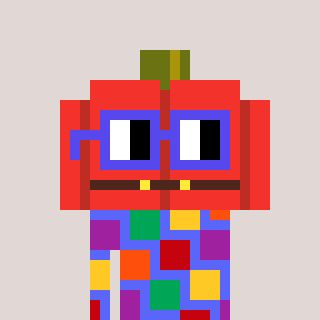
a pixel art character with square blue glasses, a pumpkin-shaped head and a purple-colored body on a warm background